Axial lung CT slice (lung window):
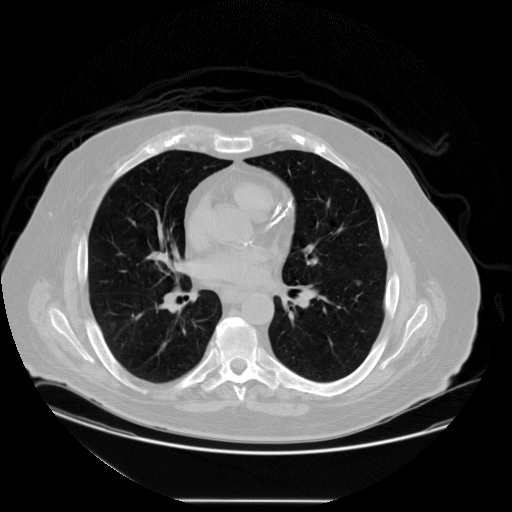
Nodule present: yes
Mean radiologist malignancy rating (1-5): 2.75